Interaction volume radius: 5 \u00c5
Interaction volume height: 30 \u00c5
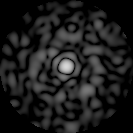
Disorder parameter: 0.8427